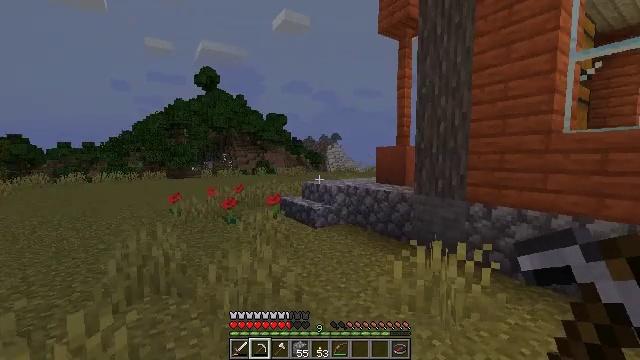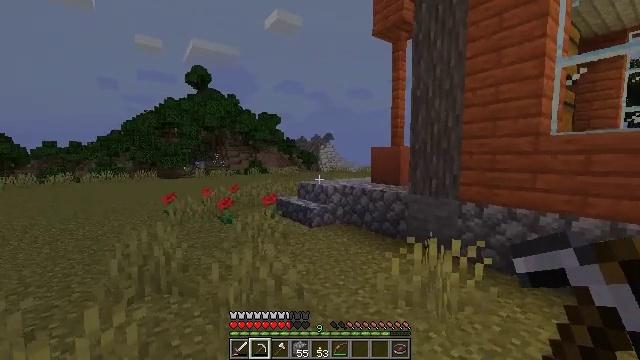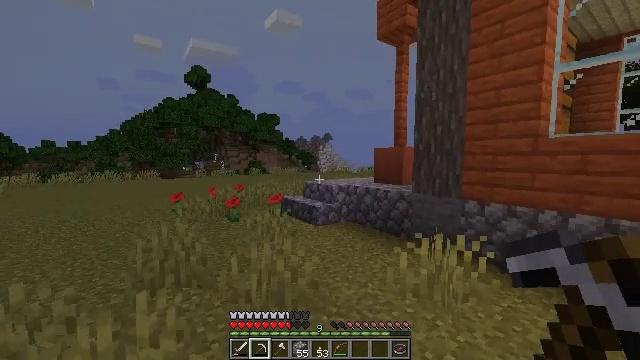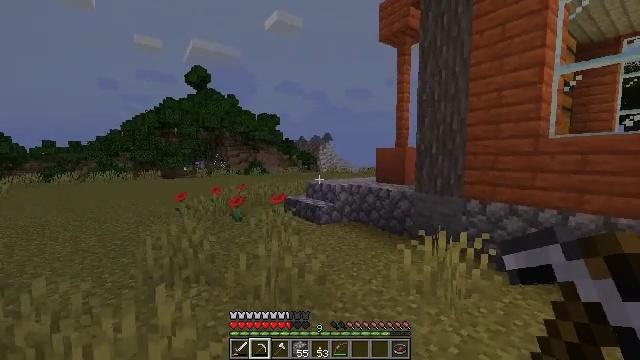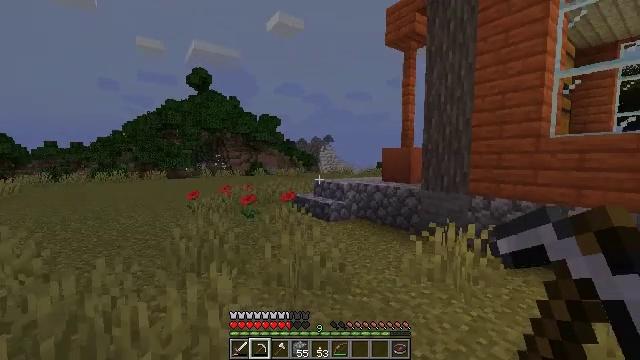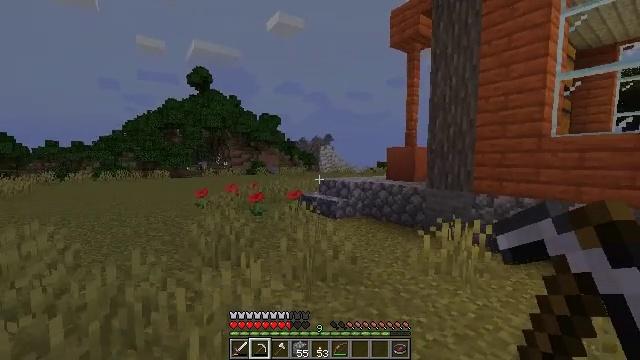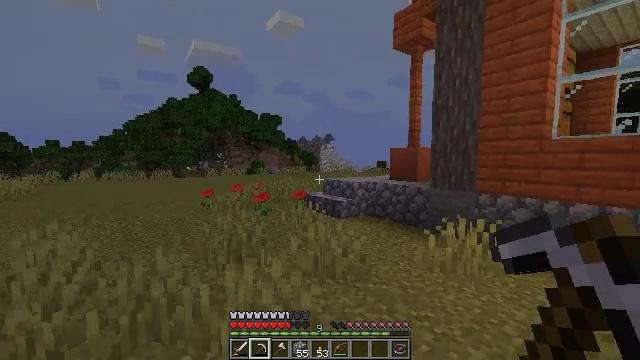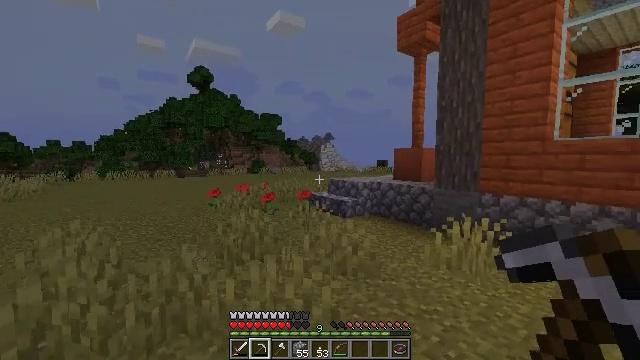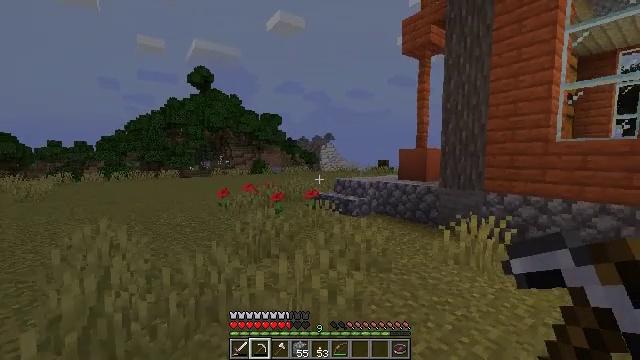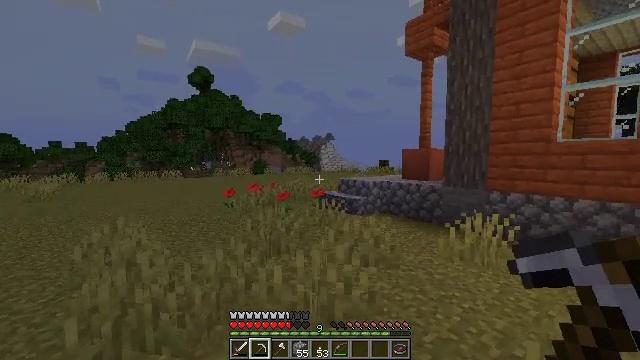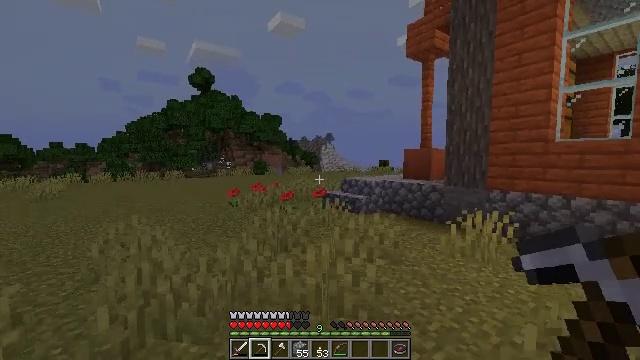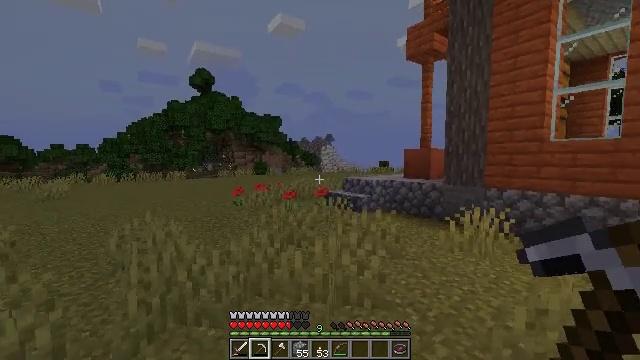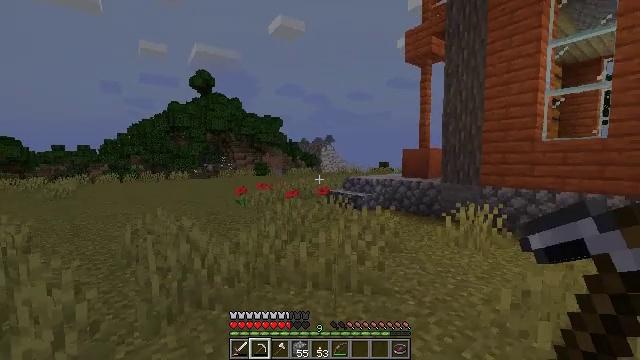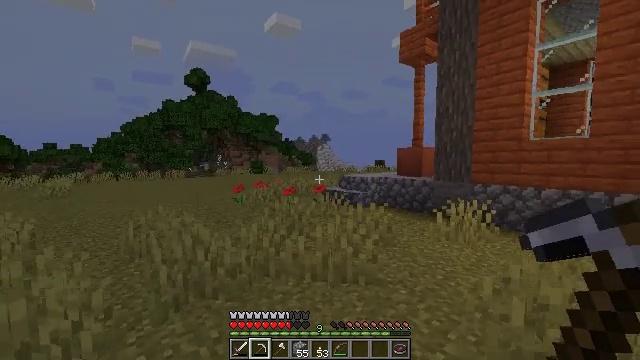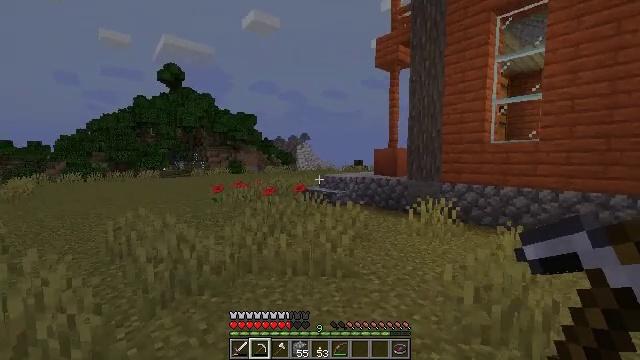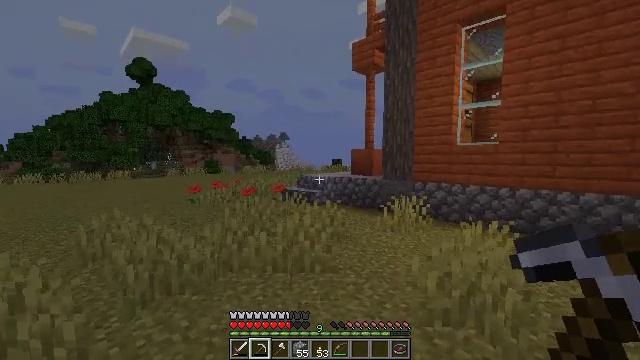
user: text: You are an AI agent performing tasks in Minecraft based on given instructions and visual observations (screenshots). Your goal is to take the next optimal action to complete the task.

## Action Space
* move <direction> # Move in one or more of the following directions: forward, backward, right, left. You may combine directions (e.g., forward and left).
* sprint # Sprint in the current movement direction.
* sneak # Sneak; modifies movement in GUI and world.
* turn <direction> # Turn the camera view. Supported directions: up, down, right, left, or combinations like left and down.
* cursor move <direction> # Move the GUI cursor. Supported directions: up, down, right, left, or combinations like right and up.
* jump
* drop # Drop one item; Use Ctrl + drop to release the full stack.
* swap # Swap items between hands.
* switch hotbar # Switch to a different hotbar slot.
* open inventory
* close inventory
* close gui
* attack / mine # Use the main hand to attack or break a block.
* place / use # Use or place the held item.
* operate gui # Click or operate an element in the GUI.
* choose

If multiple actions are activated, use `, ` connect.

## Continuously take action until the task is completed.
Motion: motion action
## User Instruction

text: Remove the acacia slab from the structure.
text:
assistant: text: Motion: move back and move left, turn right
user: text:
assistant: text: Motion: move back and move left
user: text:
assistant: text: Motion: move back and move left
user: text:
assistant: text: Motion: move back and move left
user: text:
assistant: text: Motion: move back and move left
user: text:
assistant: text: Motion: move back and move left
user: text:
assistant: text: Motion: move back and move left
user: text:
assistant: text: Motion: move back and move left
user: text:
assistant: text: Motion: move back and move left
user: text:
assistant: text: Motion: move back
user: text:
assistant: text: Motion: move back
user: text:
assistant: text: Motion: move back
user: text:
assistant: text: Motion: move back
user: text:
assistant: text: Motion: move back, turn right
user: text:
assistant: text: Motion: move back, turn right
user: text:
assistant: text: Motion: move back, turn right
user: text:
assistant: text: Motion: move back, turn right
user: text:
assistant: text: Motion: move back, turn right
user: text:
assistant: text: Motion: move back, turn right
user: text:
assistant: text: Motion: move back, turn right
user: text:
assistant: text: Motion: move back, turn right and up
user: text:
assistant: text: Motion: move back, turn right
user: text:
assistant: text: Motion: move back, turn right
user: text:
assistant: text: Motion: move back
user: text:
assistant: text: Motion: move back, turn right
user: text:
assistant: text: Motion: move back
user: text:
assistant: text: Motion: move back, turn right, jump
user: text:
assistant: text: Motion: move back, turn right and down, jump
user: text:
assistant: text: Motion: move back, turn right and down, jump
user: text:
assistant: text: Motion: move back, turn right